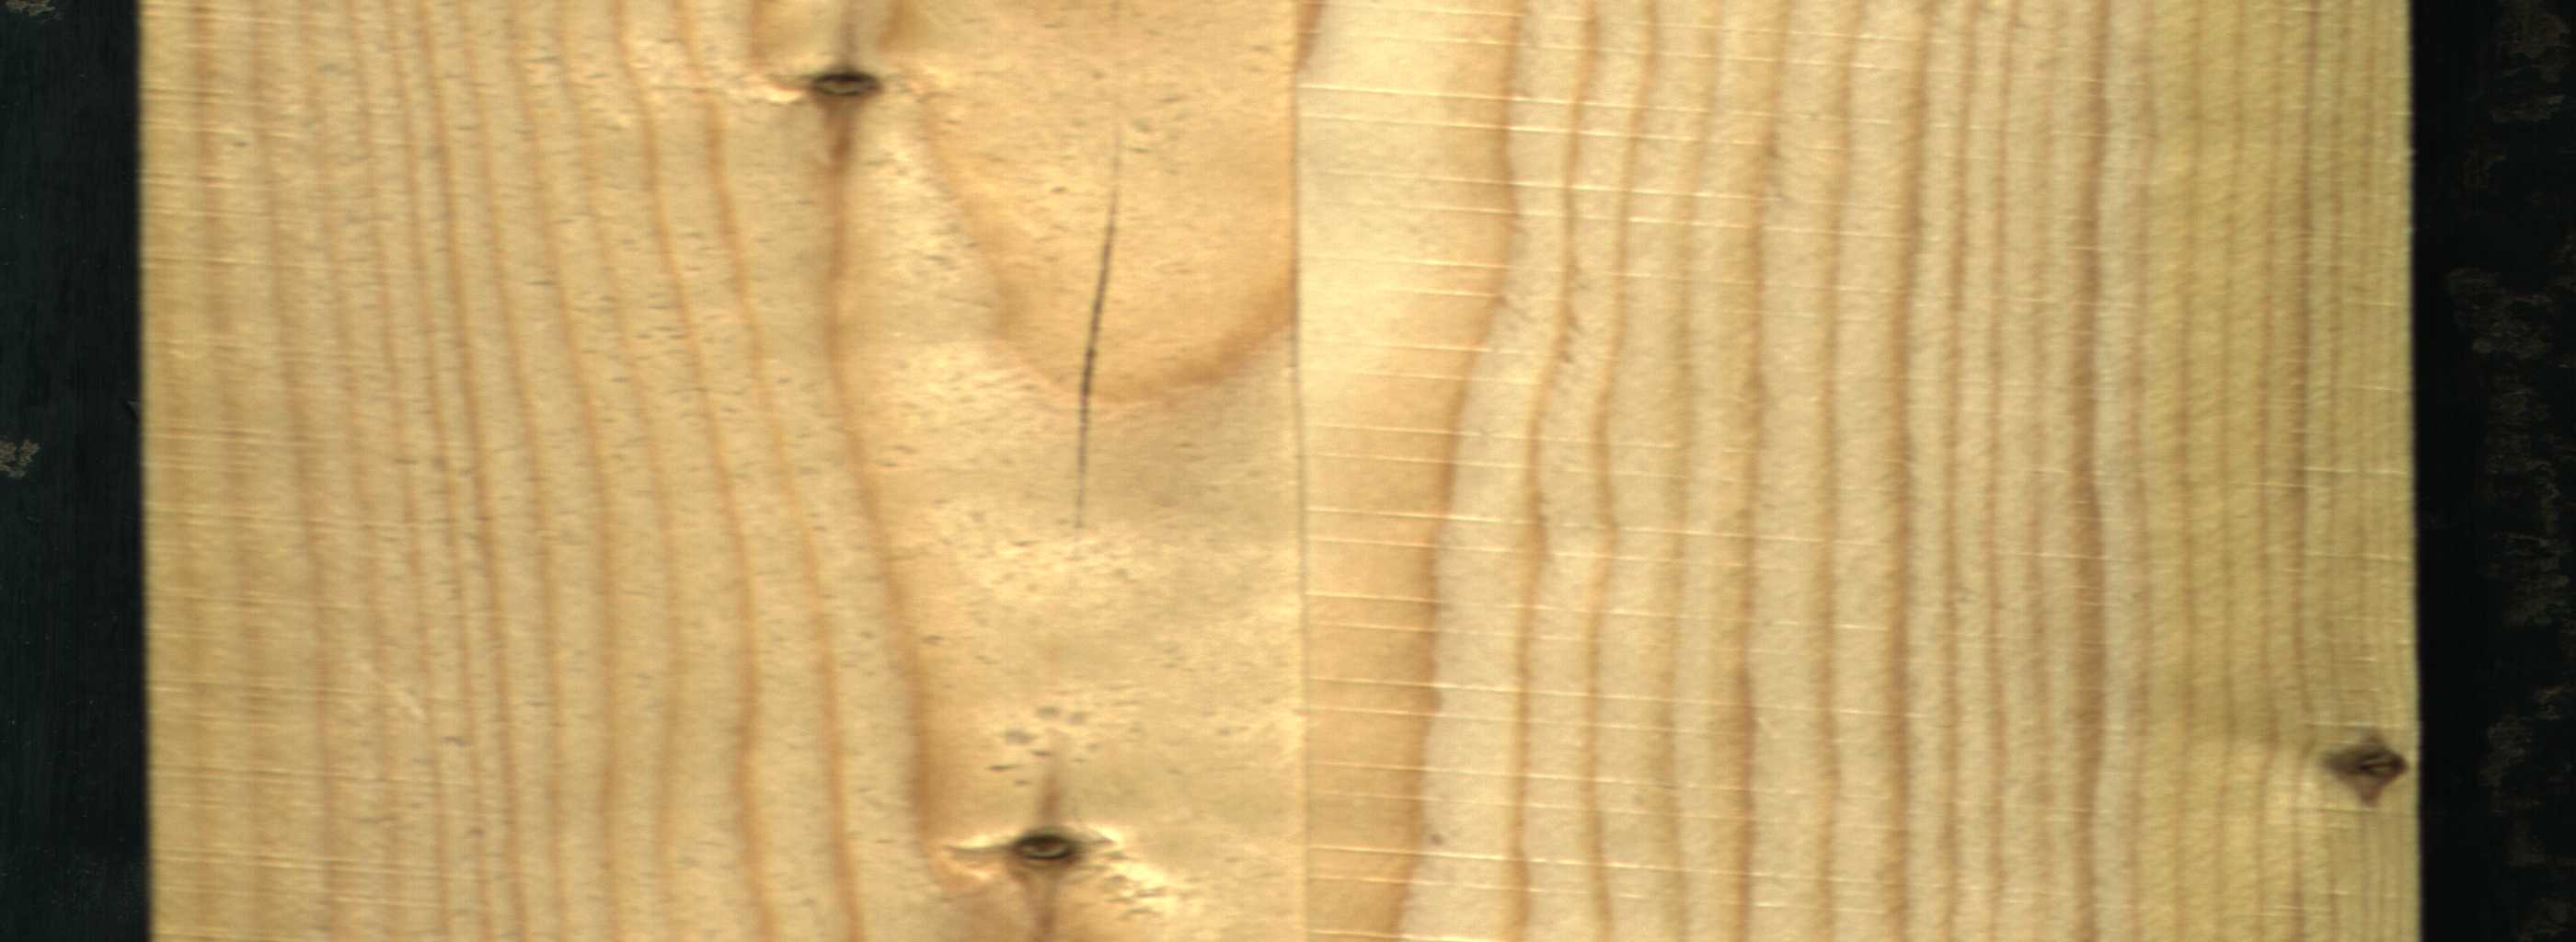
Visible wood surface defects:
Crack
Dead_Knot
Dead_Knot
Dead_Knot